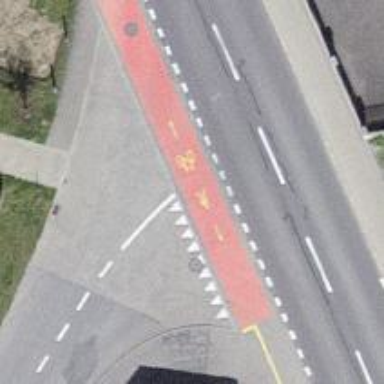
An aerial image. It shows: Uncontrolled crossing with surface markings.